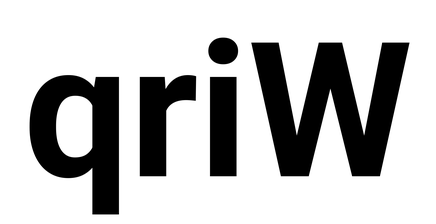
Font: Roboto_Bold